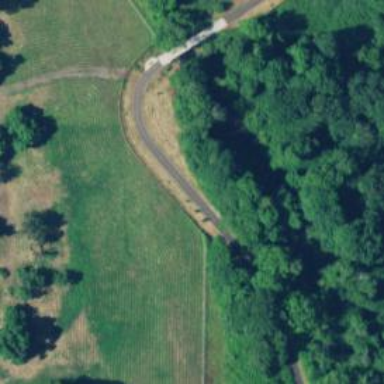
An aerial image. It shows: Asphalt cycleway.